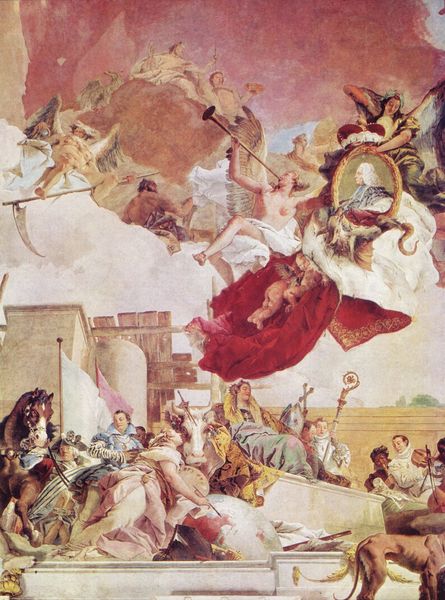
Titel: Die Verherrlichung des Fürstbischofs Karl Philipp von Greiffenclau zu Vollrads
Künstler: Giovanni Battista Tiepolo
Standort: Würzburg
Institution: Residenz
Schlagwörter: akt, blau, gemälde, gott, himmel, kampf, mann, nackt, umhang, weiß, wolken, frauen, gelb, landschaft, menschen, ocker, bunt, busen, frankreich, frau, grau, hintergrund, holz, männer, schwarz, hund, rot, tuch, wolke, beige, architektur, bibel, mensch, rahmen, tod, tot, bild, bildnis, portrait, porträt, spiegel, vorhang, feld, brüstung, kirche, gewand, stoff, tücher, decke, gewänder, rosa, oval, pferd, pferde, engel, putto, hellblau, hintern, liegen, italien, stab, fahne, flagge, mauer, lila, violett, figuren, krieg, bischof, kaiser, lanze, papst, wandgemälde, gerüst, burg, medaillon, glaube, kreuz, schweben, festung, sichel, uniform, herrscher, allegorie, palette, pinsel, flöte, sims, christlich, tintoretto, greif, posaunen, herrscherin, fanfaren, trompeten, fresko, posaune, putten, anbetung, putti, blasen, bau, christentum, sense, purpur, himmelfahrt, ludwig, zepter, erhöhung, standarte, würzburg, apotheose, trompete, kurfürst, triumpf, bischofsstab, tiepolo, baugerüst, deckenfresko, fama, fürstbischof, greiffenclau, herzogshut, stufwe, dhimmel